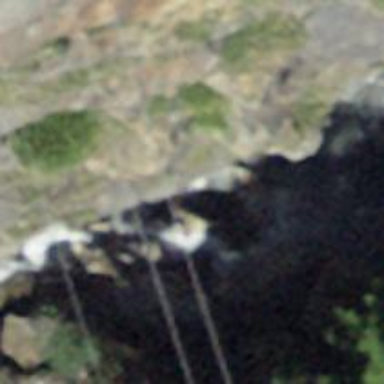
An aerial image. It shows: Beautiful waterfall.